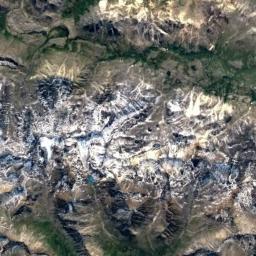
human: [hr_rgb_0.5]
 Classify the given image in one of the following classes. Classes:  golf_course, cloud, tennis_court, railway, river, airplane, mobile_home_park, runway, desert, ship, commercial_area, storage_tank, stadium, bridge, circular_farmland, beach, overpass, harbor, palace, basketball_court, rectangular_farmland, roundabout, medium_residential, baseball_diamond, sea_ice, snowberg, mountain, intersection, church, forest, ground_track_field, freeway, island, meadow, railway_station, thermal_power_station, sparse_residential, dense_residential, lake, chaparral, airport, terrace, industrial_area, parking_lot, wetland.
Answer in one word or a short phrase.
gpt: snowberg